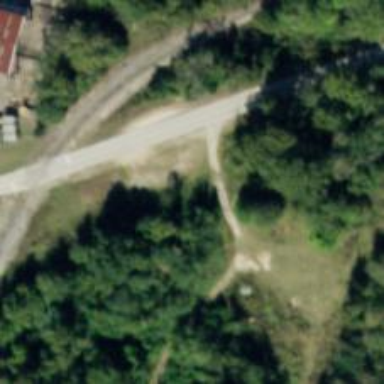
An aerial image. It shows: Abandoned spur railway.